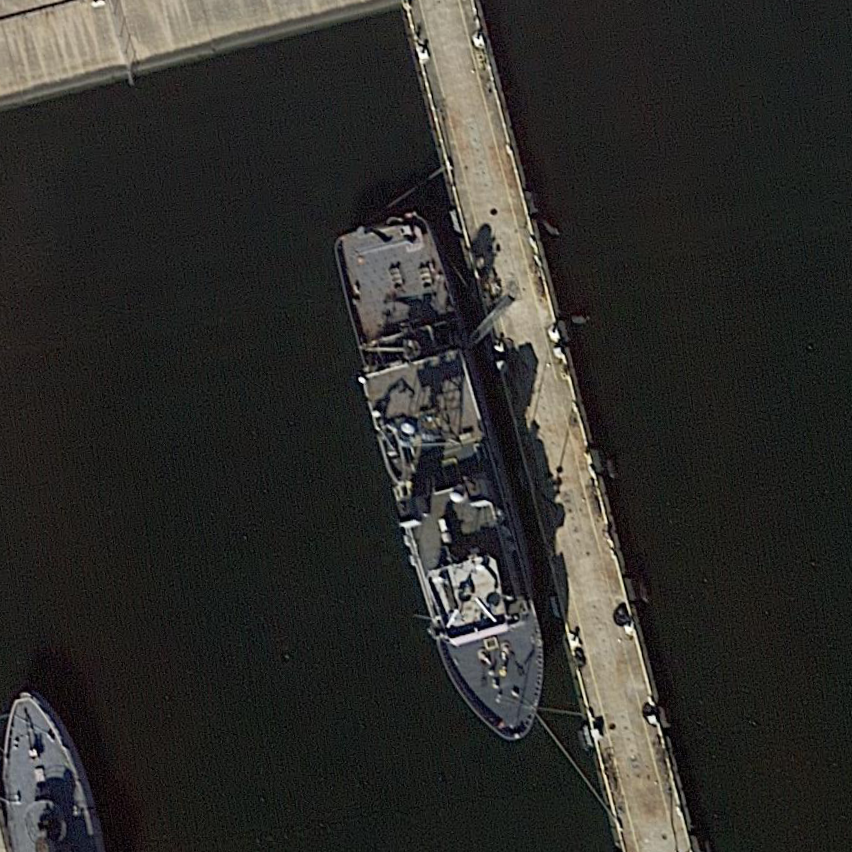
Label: civil